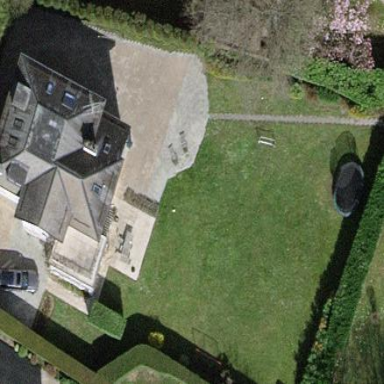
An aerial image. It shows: Garden enclosed by fence.